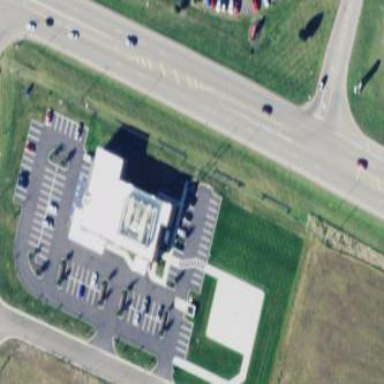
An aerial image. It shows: Commercial building.